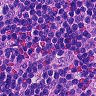
Metastatic tissue present: no